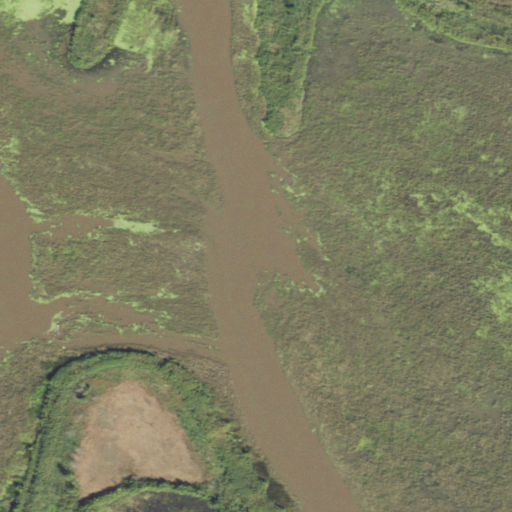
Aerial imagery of island in Minnesota named Browns Island containing open water and herbaceous wetlands